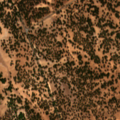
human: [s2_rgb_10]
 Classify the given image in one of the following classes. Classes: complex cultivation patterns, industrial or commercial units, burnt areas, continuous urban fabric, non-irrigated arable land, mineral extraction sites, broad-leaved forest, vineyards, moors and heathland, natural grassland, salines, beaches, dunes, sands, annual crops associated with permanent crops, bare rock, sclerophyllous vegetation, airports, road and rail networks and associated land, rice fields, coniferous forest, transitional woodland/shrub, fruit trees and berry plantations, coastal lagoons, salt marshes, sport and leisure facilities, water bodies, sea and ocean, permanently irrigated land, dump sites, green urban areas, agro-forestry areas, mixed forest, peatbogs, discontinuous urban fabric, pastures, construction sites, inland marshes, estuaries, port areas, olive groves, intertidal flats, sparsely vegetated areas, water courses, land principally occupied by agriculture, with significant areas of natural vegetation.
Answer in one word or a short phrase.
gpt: agro-forestry areas